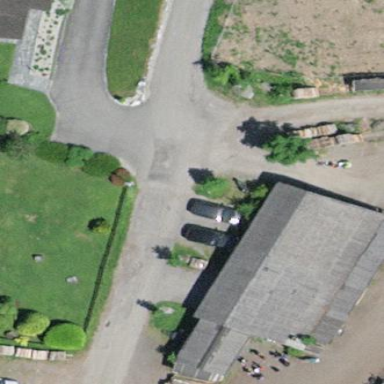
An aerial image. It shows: Shed building.